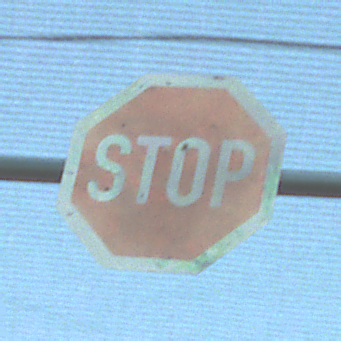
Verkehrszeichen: Stop
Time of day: MorningAfternoon
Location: Roofed (Special)
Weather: PartlyCloudy
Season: NotSpecified
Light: Natural